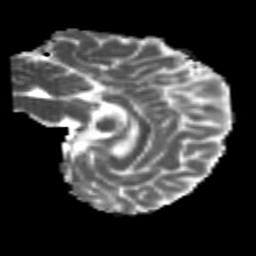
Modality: MD
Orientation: sagittal
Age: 21
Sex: female
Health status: healthy
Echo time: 0.074 s